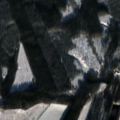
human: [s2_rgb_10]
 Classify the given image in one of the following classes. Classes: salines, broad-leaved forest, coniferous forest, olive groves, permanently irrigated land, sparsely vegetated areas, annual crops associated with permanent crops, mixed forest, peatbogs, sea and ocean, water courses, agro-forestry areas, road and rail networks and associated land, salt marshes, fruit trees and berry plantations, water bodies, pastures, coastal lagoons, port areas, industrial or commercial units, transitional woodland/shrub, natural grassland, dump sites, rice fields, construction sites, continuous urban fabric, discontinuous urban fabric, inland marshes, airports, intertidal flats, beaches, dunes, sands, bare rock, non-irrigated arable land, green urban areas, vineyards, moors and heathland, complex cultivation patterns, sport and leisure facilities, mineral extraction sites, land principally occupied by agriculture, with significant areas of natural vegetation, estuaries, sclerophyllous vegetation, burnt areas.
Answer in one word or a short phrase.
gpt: non-irrigated arable land, land principally occupied by agriculture, with significant areas of natural vegetation, coniferous forest, transitional woodland/shrub